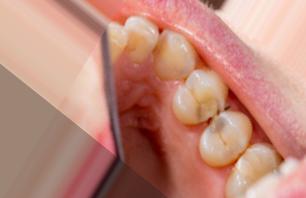
Condition: Caries